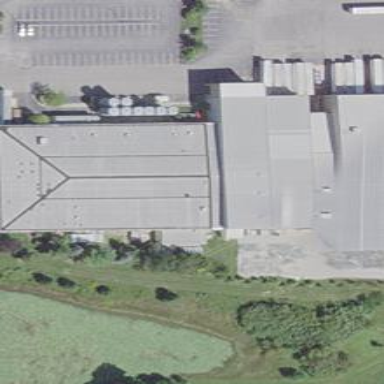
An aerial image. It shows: Industrial building.